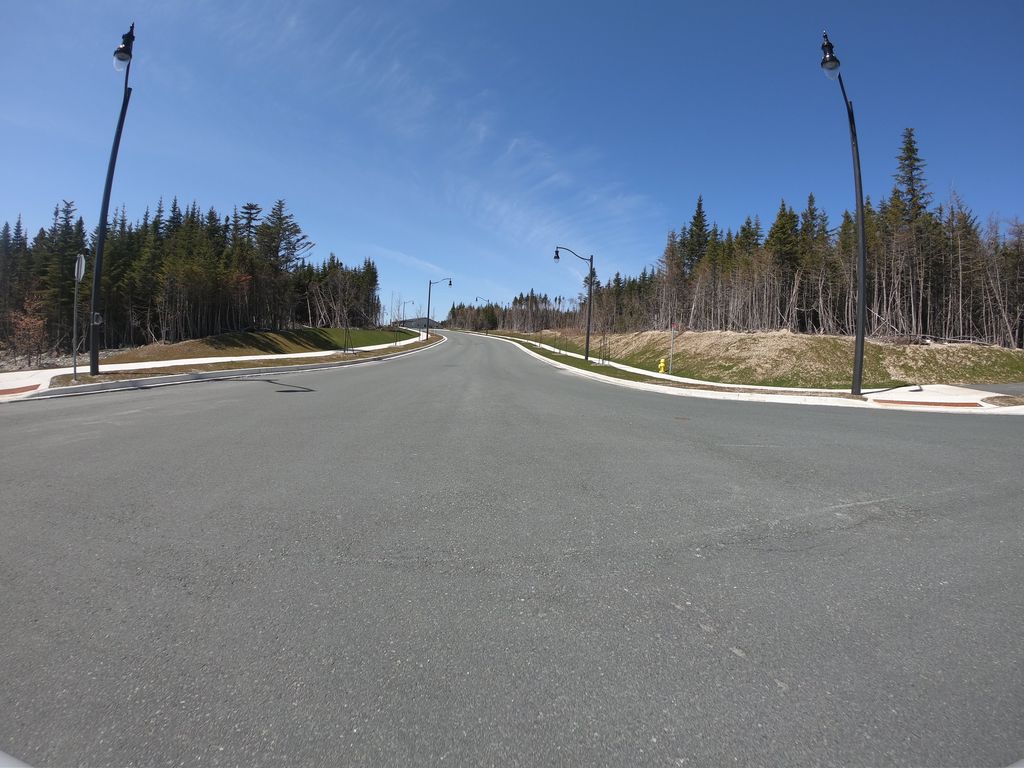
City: st_johns